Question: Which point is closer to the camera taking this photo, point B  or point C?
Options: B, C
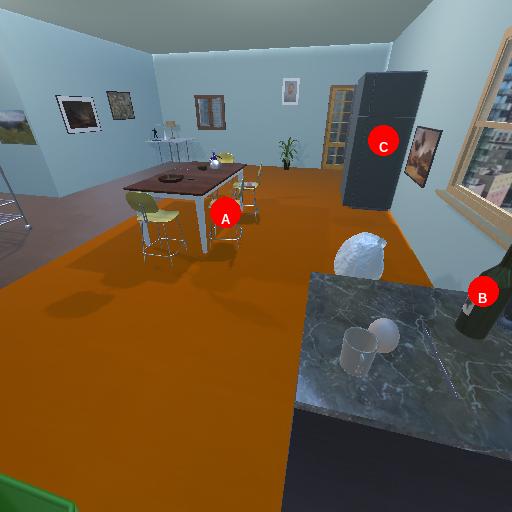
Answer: B